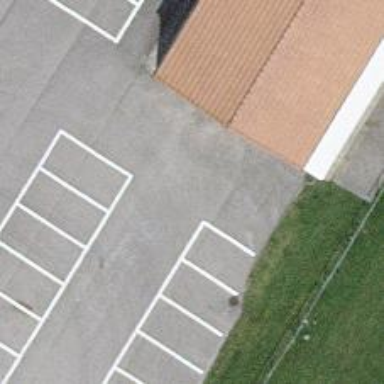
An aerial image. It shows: Road serving as parking aisle.